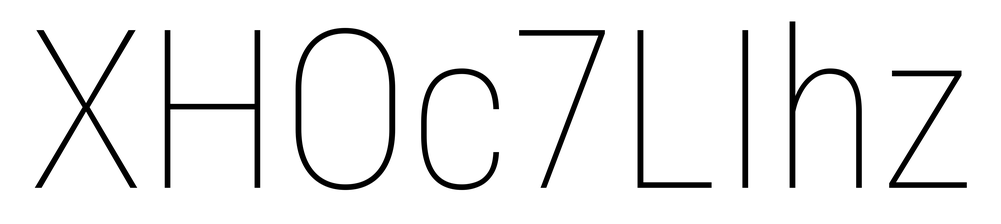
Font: Roboto_Condensed_Thin